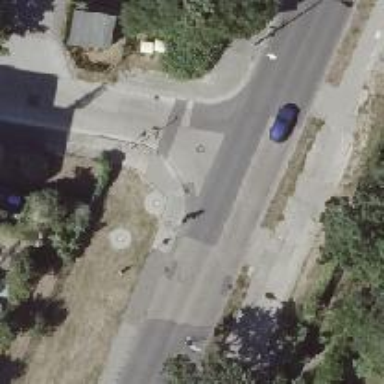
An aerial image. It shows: Tertiary road with asphalt surface and separate sidewalks on both sides.